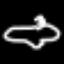
Label: frog